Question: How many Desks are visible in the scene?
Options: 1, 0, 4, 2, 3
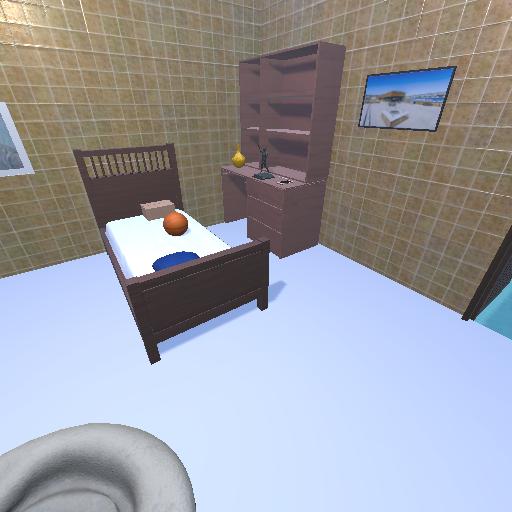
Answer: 1